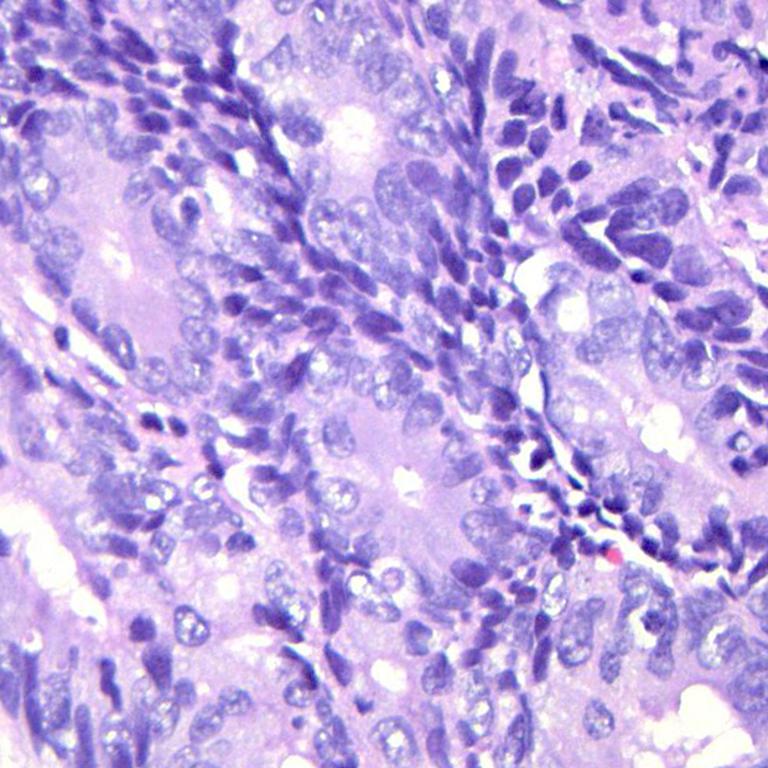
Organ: colon
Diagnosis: adenocarcinomas